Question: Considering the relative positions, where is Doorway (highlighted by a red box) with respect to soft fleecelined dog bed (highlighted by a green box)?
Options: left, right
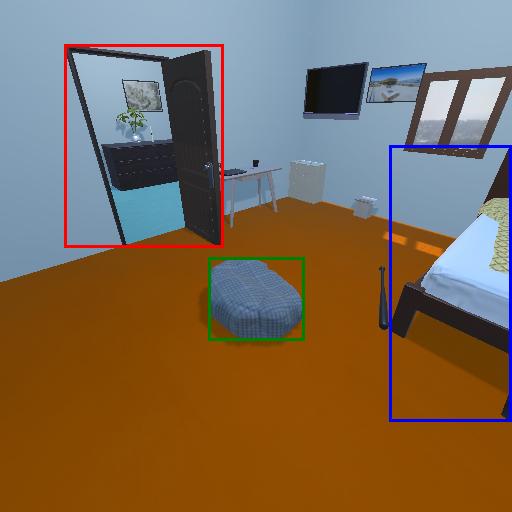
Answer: left